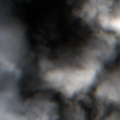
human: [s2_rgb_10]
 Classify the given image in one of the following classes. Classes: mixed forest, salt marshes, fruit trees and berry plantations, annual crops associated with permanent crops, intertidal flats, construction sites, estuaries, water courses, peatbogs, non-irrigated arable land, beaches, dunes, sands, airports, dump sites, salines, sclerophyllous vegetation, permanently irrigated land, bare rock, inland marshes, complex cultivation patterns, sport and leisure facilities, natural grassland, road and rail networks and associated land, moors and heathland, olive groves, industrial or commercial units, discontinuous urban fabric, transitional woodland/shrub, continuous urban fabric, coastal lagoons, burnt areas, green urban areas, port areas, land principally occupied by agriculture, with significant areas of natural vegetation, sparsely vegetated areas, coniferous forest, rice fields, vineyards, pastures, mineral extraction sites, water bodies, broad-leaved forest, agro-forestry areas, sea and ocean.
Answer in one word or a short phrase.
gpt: land principally occupied by agriculture, with significant areas of natural vegetation, broad-leaved forest, coniferous forest, moors and heathland, transitional woodland/shrub